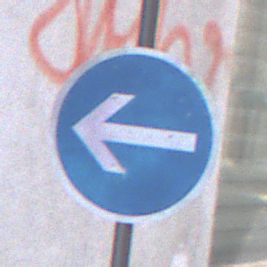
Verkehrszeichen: VorgeschriebeneFahrtrichtungHierLinks
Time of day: MorningAfternoon
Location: Outdoor (Urban)
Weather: PartlyCloudy
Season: NotSpecified
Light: Natural